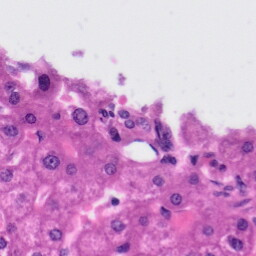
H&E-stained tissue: Liver